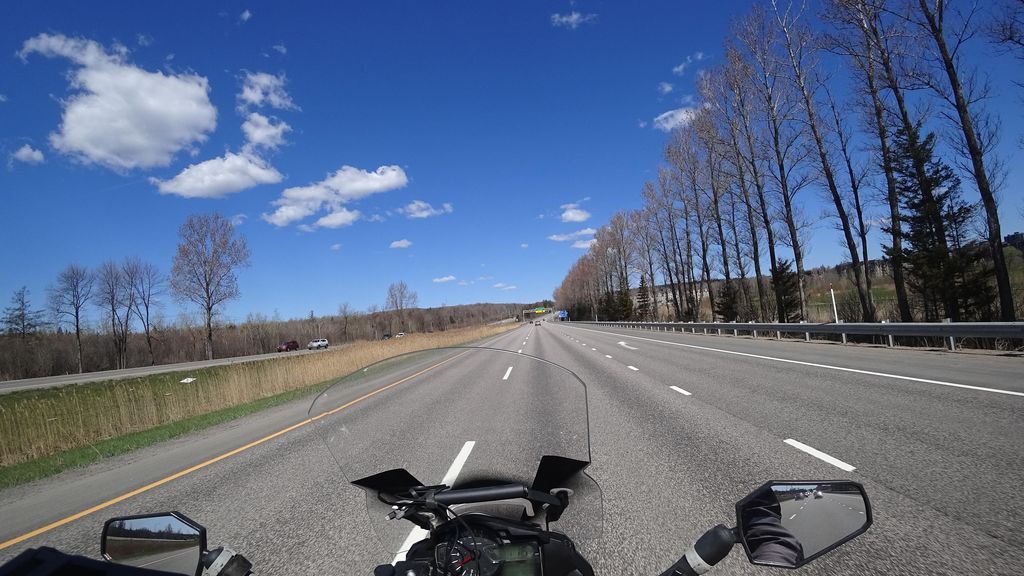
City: quebec_city